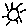
Label: sun